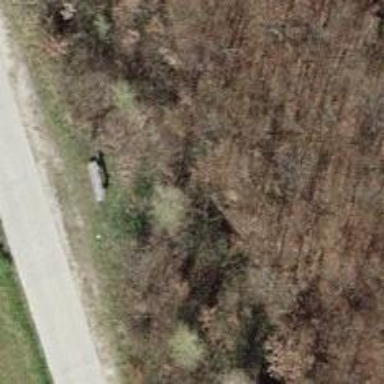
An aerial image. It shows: Bench for seating.